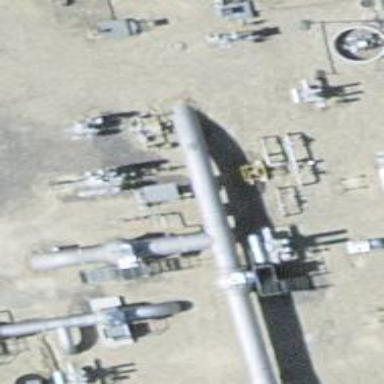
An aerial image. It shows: Pipeline structure.